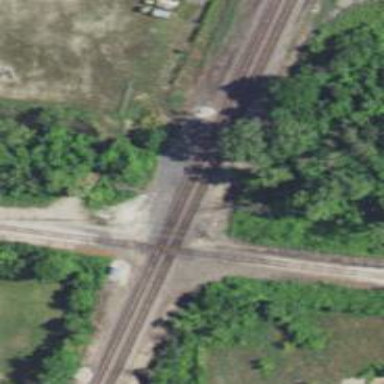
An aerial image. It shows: Railway crossing.